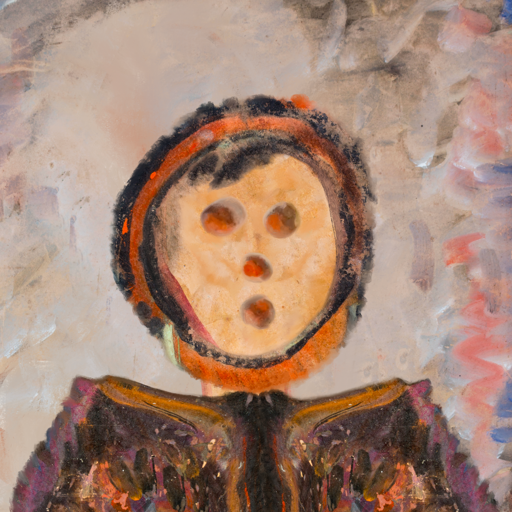
Background: Roy_Bahadur, Head And Neck Front: Childish, Face Front: Rupkatha, Bust: Gypsy_Queen, Hair Front: Childish, Head Accessory: Blank, Second Necklace: Blank, Necklace: Blank, Baby: Blank